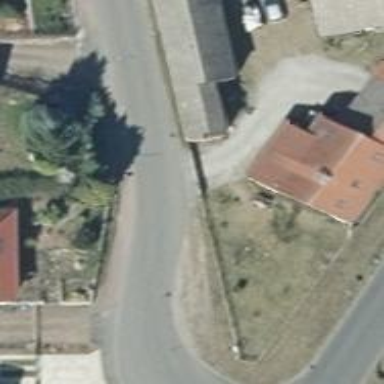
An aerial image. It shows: Smoothly paved residential road.